Aerial crown-view tile of a tropical tree (Barro Colorado Island, Panama), acquired 20250715:
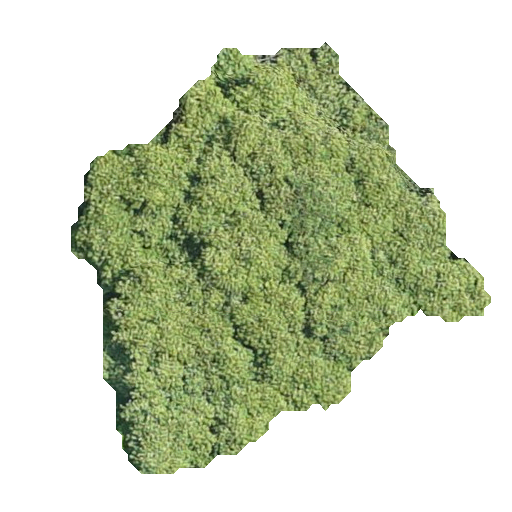
Species: Tachigali panamensis
GBIF accepted scientific name: Tachigali panamensis
Crown area: 160.93 m²